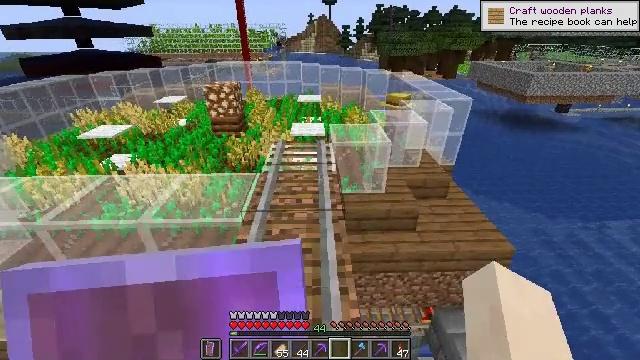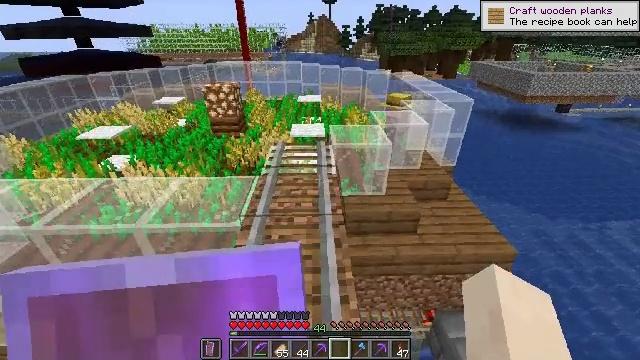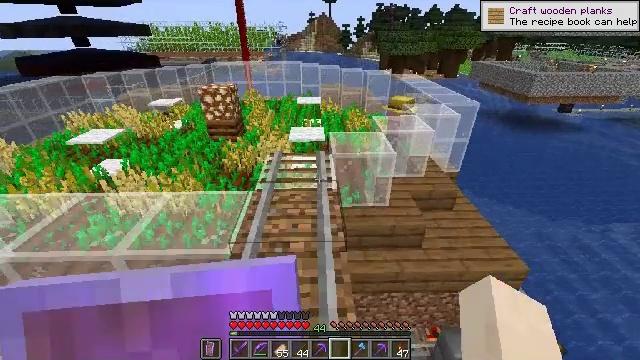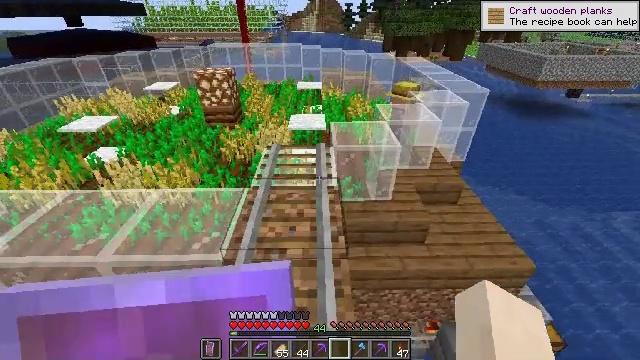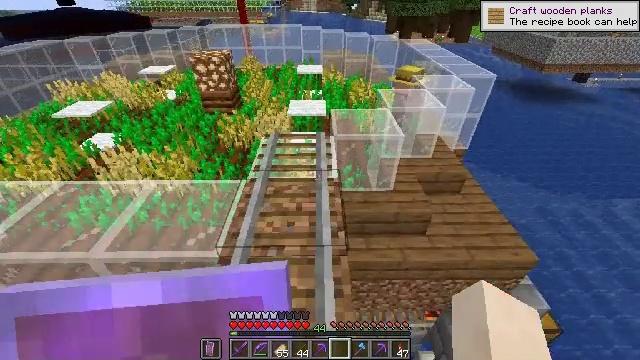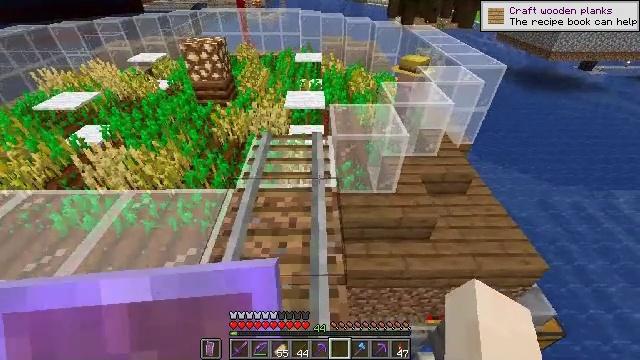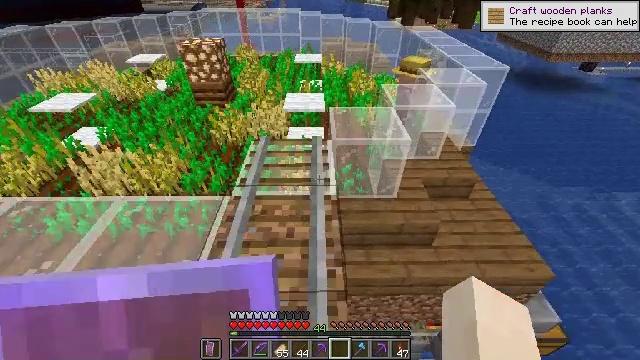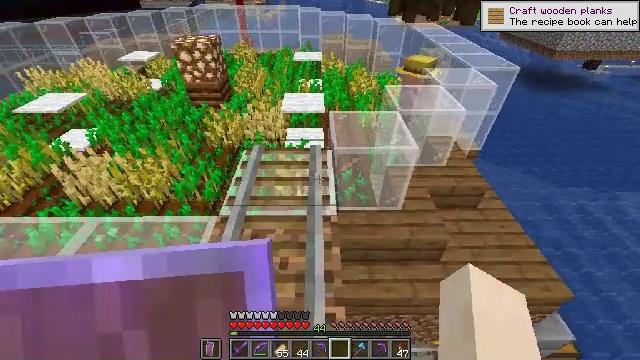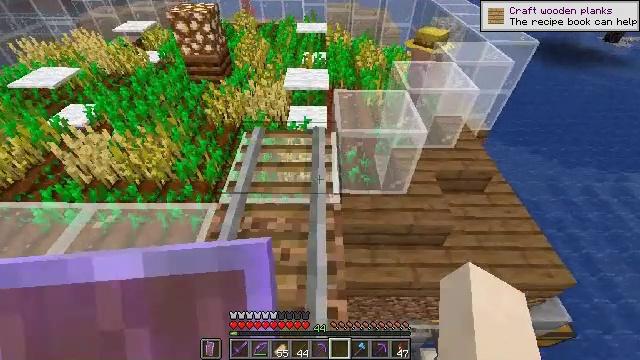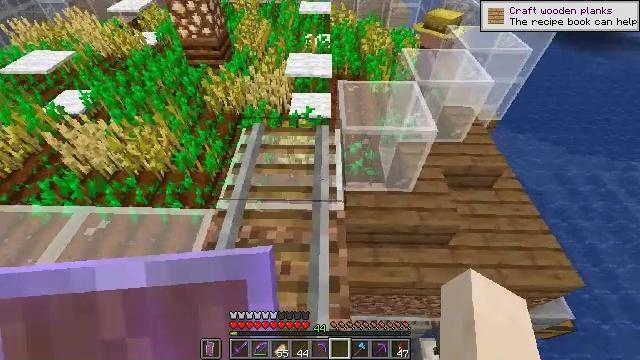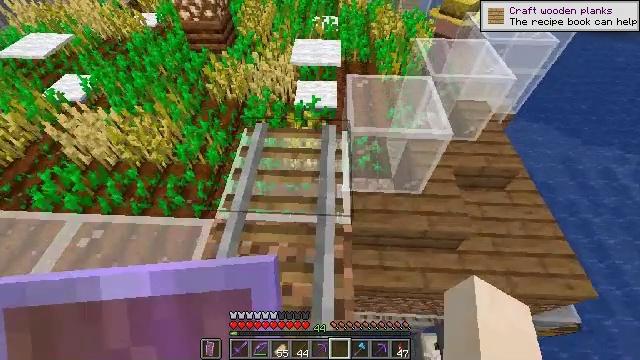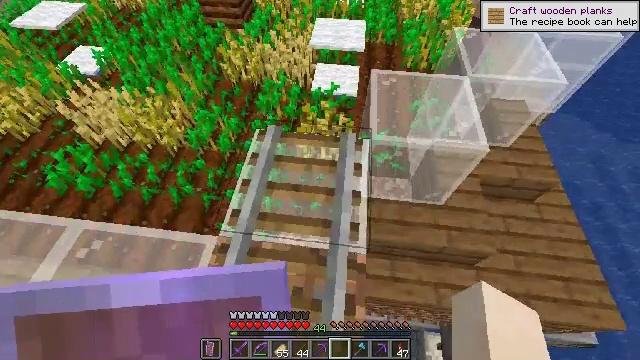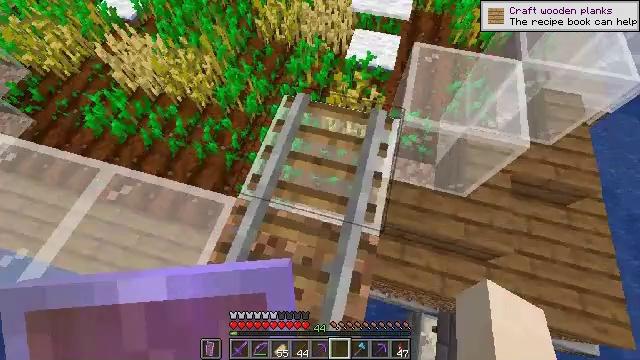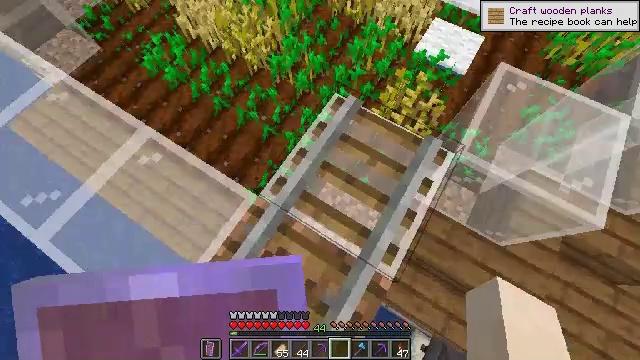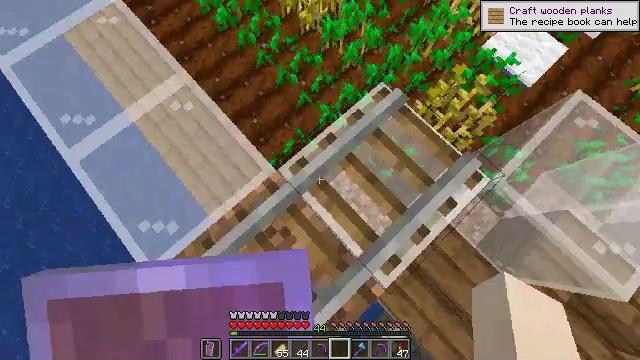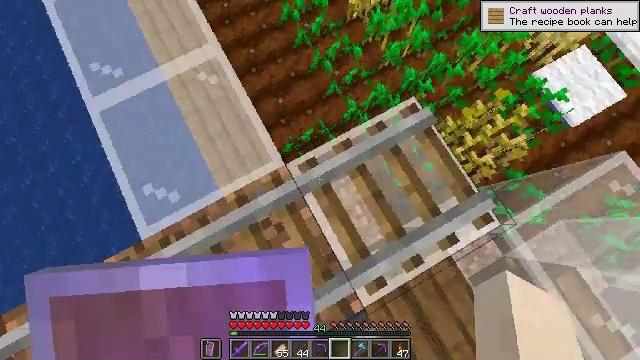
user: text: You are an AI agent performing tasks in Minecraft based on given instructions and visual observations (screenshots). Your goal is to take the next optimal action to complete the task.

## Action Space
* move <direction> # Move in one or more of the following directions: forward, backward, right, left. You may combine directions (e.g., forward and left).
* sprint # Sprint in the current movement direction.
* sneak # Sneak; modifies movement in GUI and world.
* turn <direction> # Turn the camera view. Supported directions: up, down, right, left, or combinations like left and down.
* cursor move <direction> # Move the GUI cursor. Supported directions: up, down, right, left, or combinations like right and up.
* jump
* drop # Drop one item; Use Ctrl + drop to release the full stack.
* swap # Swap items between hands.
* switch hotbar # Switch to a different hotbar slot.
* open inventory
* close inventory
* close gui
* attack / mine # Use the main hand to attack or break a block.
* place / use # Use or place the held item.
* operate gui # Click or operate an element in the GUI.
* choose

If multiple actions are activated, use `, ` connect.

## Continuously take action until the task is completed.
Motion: motion action
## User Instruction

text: Break the rail off the ground.
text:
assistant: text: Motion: move forward
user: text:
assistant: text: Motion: move forward
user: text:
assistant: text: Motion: move forward, turn down
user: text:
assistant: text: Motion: move forward, turn down
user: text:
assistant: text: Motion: move forward, turn down
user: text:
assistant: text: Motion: move forward
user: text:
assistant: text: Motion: move forward
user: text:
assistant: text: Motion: move forward, turn down
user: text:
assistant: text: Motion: move forward, turn down
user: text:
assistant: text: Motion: move forward, turn left and down
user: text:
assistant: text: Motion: move forward, turn left and down
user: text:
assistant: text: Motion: move forward, turn left and down
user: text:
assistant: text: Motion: move forward, turn left and down
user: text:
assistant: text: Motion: move forward, turn left and down
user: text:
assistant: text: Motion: turn left and down
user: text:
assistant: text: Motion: turn left and down
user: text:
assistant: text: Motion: turn left and down
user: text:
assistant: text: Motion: turn left and down
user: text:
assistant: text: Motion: turn left and down
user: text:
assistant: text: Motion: turn left and up
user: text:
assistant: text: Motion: no_op
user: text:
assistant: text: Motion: turn right
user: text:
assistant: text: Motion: turn right
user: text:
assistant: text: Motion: no_op
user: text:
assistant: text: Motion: no_op
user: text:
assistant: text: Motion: no_op
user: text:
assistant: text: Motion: no_op
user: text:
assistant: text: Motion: no_op
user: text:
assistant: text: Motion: turn right
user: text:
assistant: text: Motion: turn right